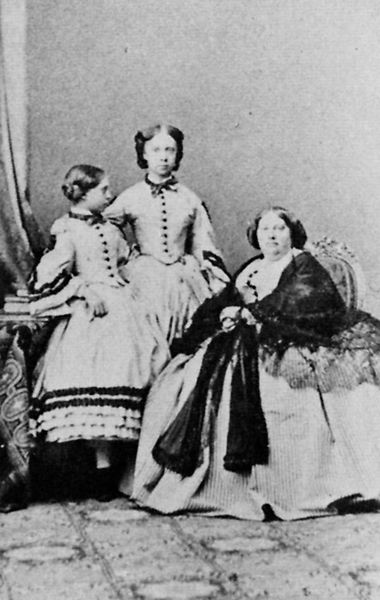
Titel: Herzogin von Parma und ihre Töchter
Künstler: Franck
Standort: Paris
Institution: Bibliothèque Nationale
Schlagwörter: dunkel, umhang, weiß, frauen, menschen, mädchen, sitzen, damen, frankreich, frau, frisur, frisuren, grau, haar, hell, kleid, kleider, marmor, raum, schwarz, stuhl, tisch, zimmer, blick, schal, tuch, muster, rock, schleife, teppich, alt, jung, wand, blicke, kleidung, kragen, mensch, spitze, stehen, weit, bildnis, innenraum, portrait, porträt, vorhang, boden, haare, interieur, mantel, pose, realismus, sessel, sitzend, stehend, stoff, adel, decke, drei, familie, kind, mutter, saum, tochter, schleifen, borte, england, kinn, knopf, locke, locken, rokoko, scheitel, seide, kinder, kreis, rund, deutschland, spanien, bücher, lehne, zwei, röcke, tüll, amerika, dick, gardine, nähen, detail, ernst, streng, starr, atelier, streifen, tepich, frauem, rüsche, rüschen, knöpfe, knopfleiste, stola, foto, fotografie, photographie, fett, penis, schwarz weiss, fliesen, kreise, bürgertum, fraue, haarkranz, schwester, photo, tracht, gekämmt, doppelkinn, korsett, beleibt, generationen, höfisch, breit, schnecken, bordüren, oma, fotographie, töchter, reifrock, beistelltisch, fot, drei frauen, familienportrait, großmutter, jude, kriese, korpulent, fotograf, familienfoto, sonntagskleid, festkleid, fott, scchwarz, familientreffen, mädechen, pettikot, enkelin, dicke frau, fotze, famillie, voluminoes